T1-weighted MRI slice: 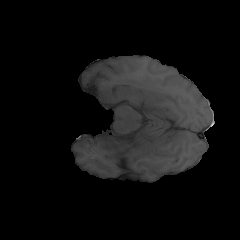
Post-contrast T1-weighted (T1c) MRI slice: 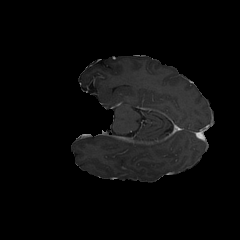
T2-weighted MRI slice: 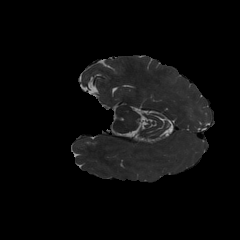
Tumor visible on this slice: no